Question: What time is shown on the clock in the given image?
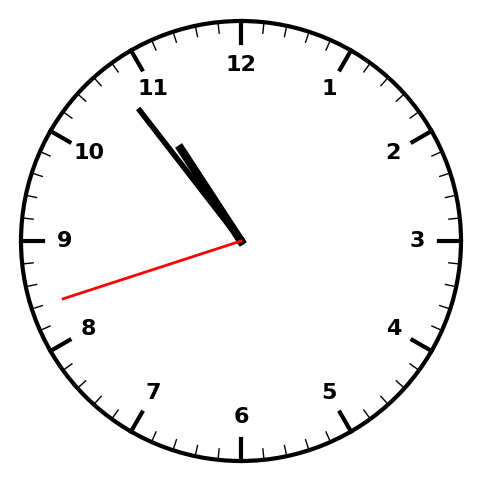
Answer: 10:53:42